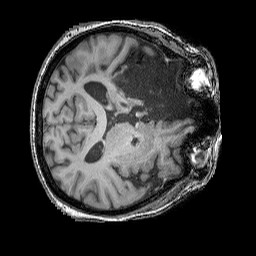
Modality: T1w
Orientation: axial
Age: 64
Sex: male
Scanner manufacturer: siemens
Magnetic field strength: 3 T
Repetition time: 2.25 s
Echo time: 0.00411 s